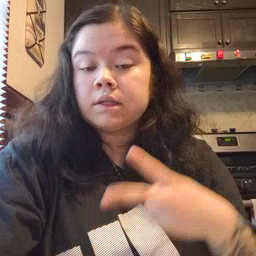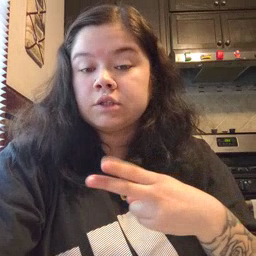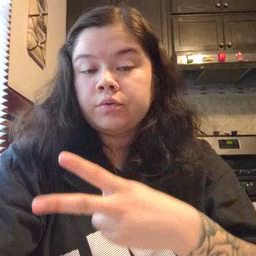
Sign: scissors